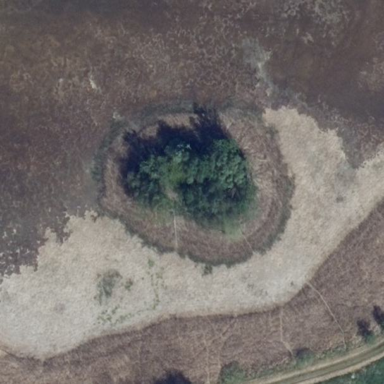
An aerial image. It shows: Patch of scrub vegetation.